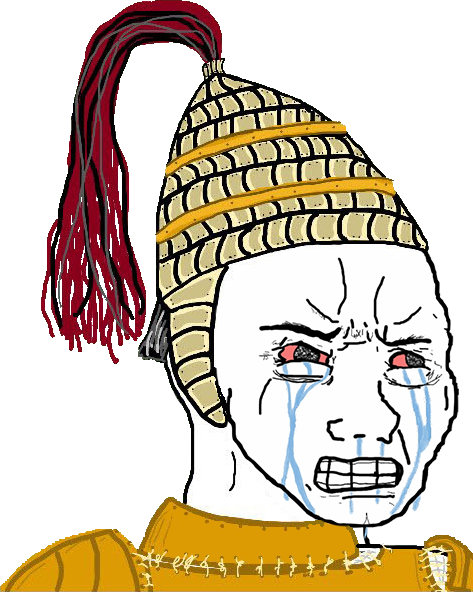
Label: 5_Crying_Wojak